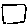
Label: square